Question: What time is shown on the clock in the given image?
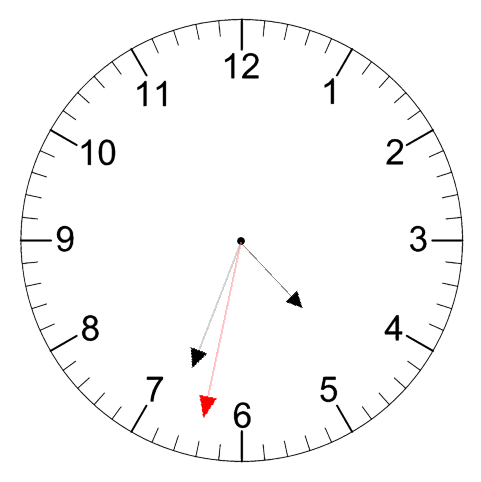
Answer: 04:33:32